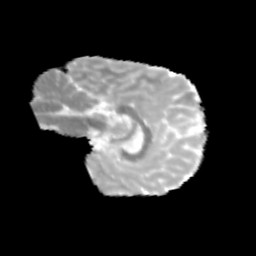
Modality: MD
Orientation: sagittal
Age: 11
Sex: male
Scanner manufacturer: siemens
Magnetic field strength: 3 T
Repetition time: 3.8 s
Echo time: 0.07 s